Aerial crown-view tile of a tropical tree (Barro Colorado Island, Panama), acquired 20241112:
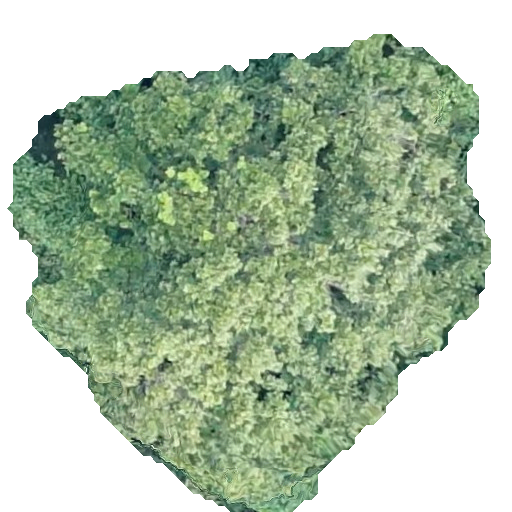
Species: Anacardium excelsum
GBIF accepted scientific name: Anacardium excelsum
Crown area: 251.237 m²